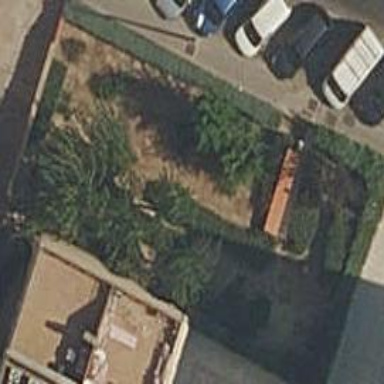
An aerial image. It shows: Garden that is leisure land.